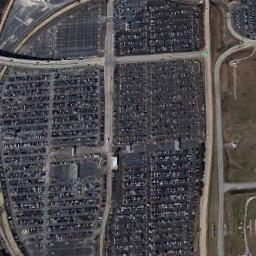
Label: parking_lot